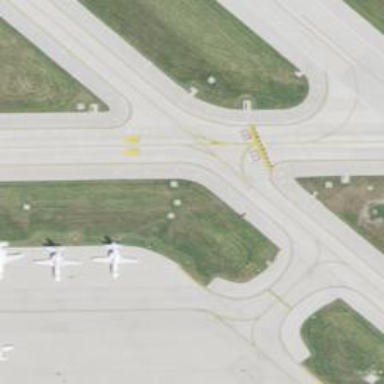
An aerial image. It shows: Image of taxiway at airport.